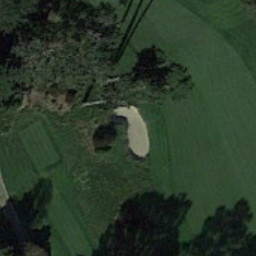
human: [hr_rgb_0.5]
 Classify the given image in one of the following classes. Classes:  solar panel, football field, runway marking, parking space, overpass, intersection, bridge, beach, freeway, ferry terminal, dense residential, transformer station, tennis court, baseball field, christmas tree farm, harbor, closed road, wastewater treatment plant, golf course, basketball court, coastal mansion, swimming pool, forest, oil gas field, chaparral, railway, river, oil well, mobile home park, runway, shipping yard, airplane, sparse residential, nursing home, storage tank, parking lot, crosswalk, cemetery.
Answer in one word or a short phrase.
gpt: golf course